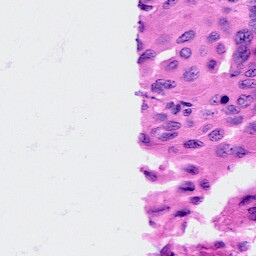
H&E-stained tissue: Cervix